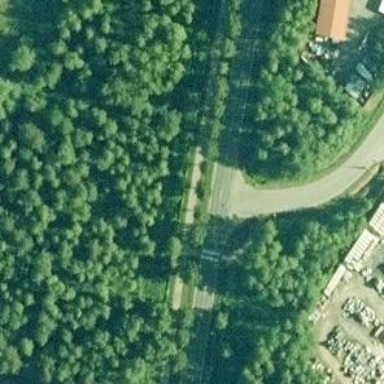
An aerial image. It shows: Road with "give way" sign.